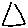
Label: triangle